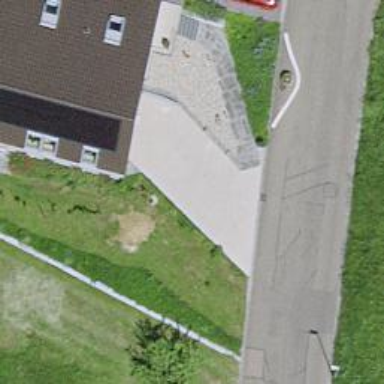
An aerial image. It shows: Residential building.